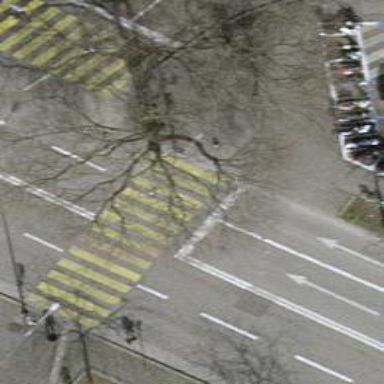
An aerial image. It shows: Road crossing with traffic signals.